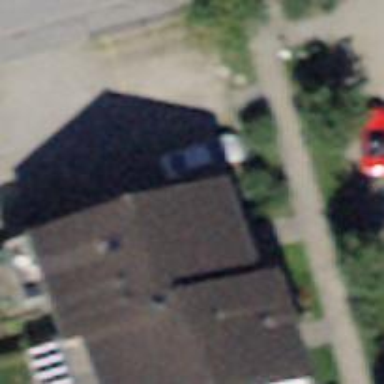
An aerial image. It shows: Semi-detached house.